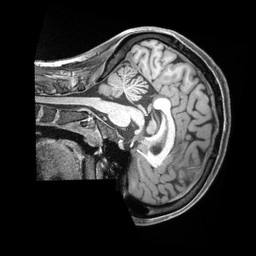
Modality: T1w
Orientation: sagittal
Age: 24
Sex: female
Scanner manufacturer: siemens
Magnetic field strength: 3 T
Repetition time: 2.4 s
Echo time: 0.00226 s